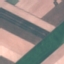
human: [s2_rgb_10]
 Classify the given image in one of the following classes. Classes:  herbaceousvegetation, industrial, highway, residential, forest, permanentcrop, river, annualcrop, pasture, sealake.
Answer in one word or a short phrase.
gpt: AnnualCrop